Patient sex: M
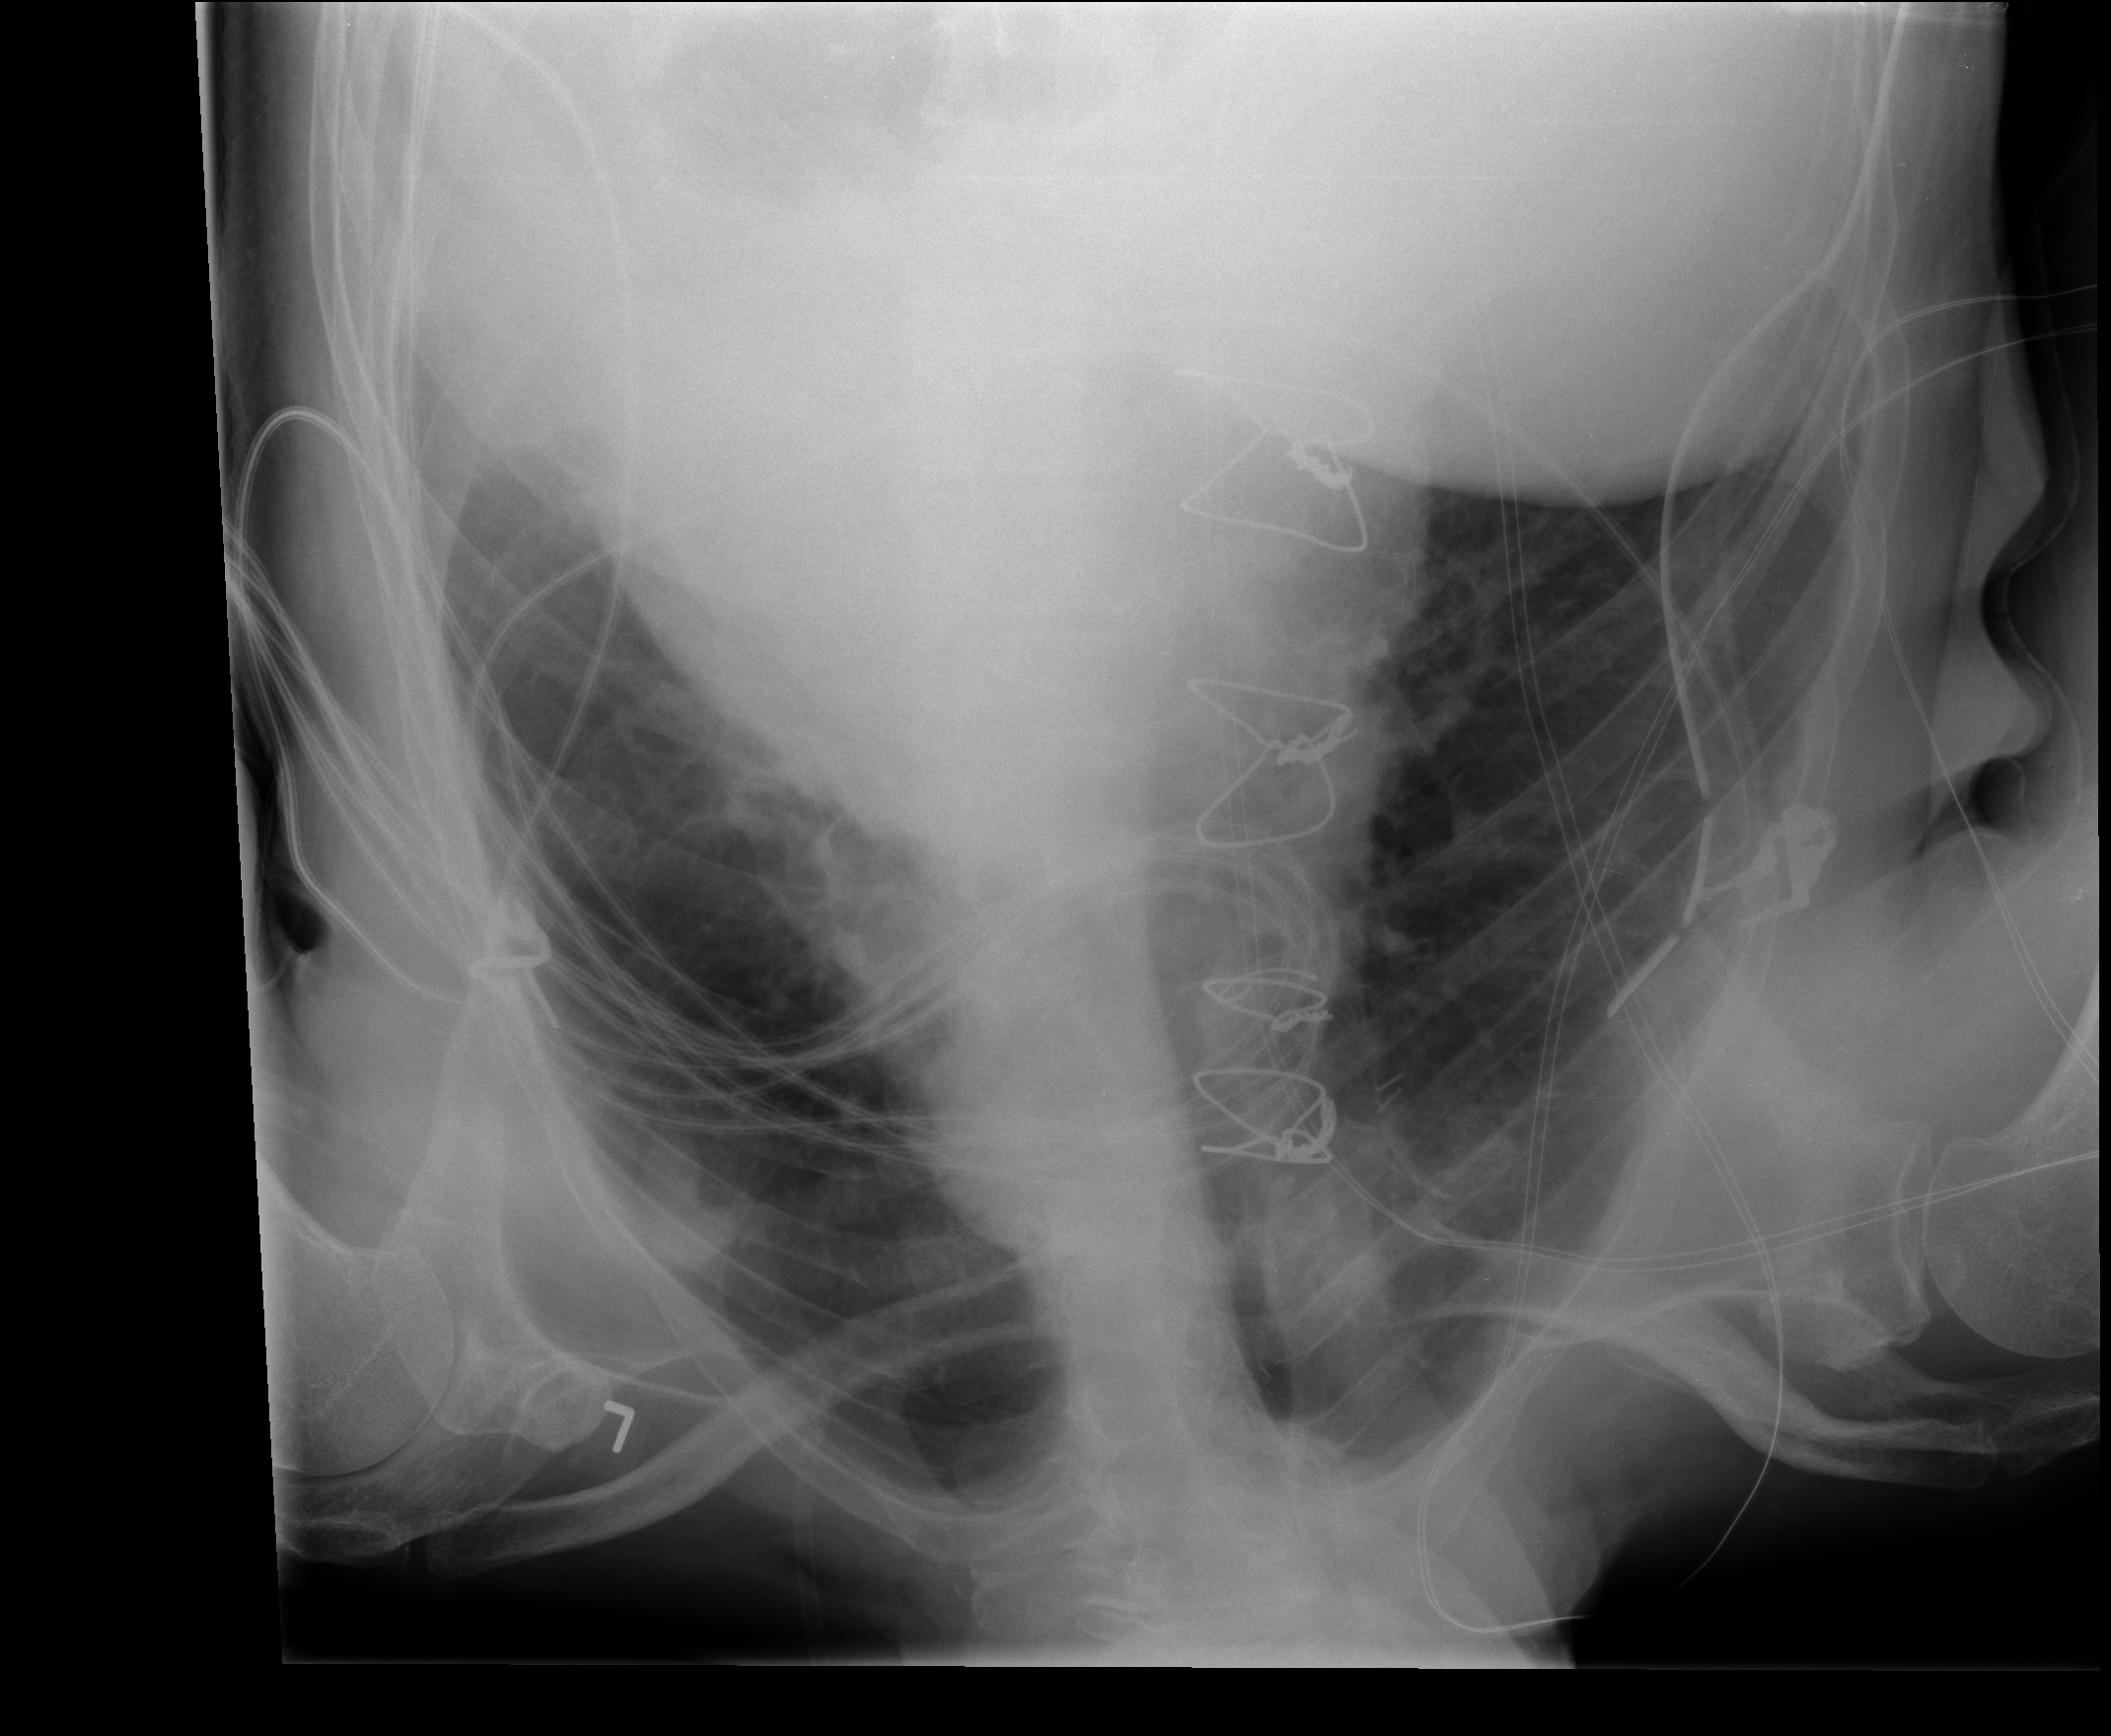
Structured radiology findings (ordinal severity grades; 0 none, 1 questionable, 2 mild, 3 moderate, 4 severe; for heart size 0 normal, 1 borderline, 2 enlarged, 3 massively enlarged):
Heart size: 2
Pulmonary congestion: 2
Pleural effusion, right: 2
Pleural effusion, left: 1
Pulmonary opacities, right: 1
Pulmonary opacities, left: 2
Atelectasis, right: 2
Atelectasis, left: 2